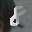
Label: 8